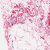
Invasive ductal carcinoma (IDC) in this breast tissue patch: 0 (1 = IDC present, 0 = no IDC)